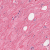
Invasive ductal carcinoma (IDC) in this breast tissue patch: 0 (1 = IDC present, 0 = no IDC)